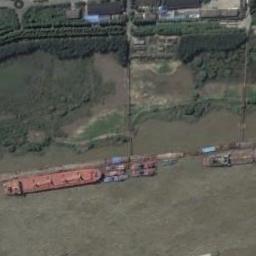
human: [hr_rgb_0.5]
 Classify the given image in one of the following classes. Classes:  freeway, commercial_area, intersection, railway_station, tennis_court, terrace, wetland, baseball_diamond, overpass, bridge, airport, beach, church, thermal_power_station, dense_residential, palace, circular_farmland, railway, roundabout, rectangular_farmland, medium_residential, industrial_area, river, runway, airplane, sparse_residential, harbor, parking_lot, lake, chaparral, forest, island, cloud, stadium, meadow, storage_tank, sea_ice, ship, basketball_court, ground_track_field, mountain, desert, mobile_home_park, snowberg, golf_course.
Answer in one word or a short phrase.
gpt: ship